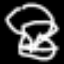
Label: hourglass